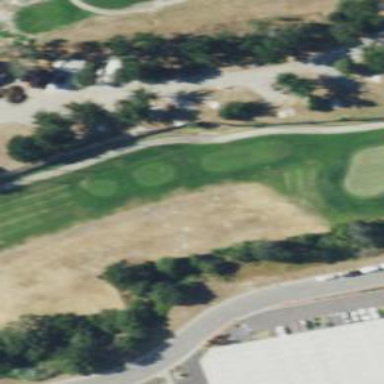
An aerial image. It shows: Golf tee.